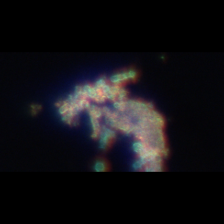
Taxon: Ciliates
Group: Other